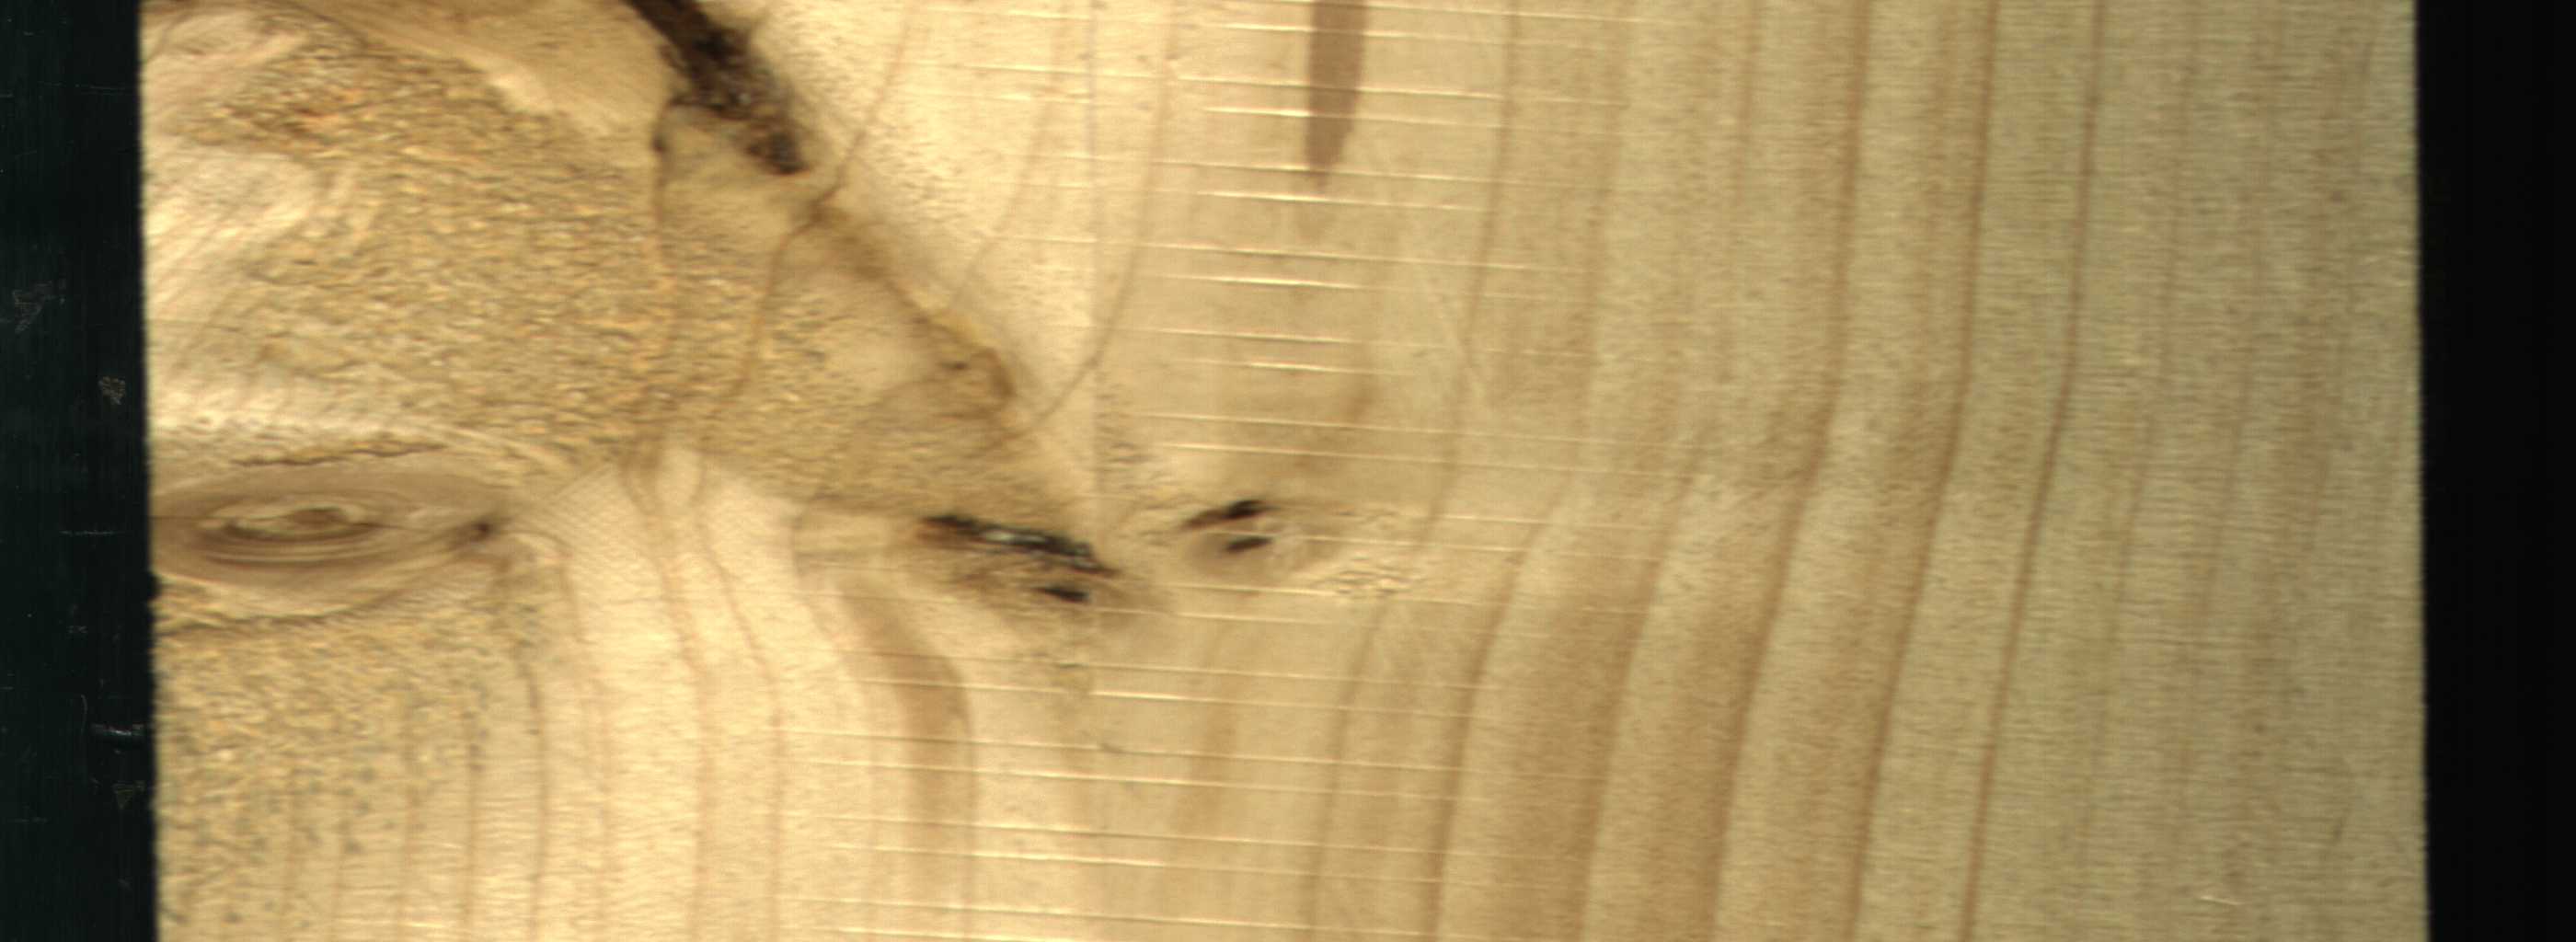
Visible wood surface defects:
Quartzity
Dead_Knot
Dead_Knot
Dead_Knot
Live_Knot